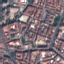
Label: Residential